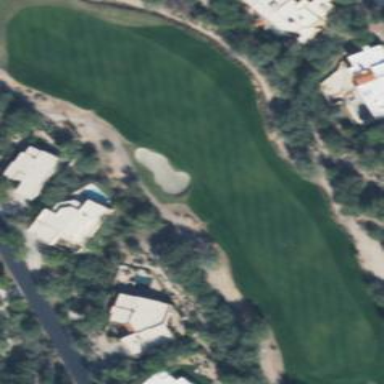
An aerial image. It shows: Grassy fairway on golf course.